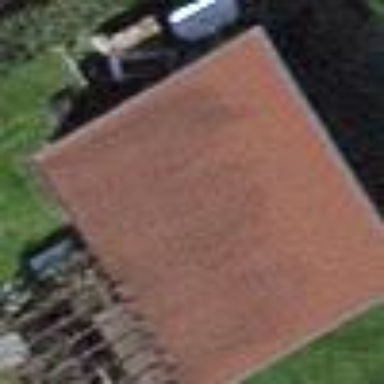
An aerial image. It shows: Garage building.